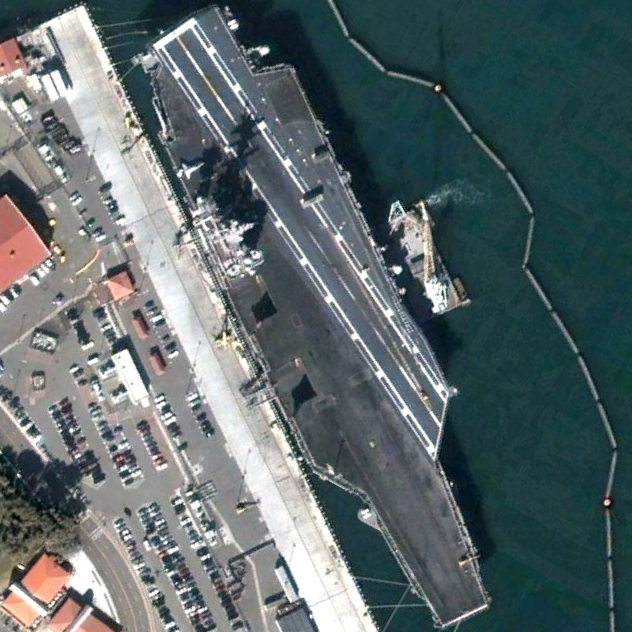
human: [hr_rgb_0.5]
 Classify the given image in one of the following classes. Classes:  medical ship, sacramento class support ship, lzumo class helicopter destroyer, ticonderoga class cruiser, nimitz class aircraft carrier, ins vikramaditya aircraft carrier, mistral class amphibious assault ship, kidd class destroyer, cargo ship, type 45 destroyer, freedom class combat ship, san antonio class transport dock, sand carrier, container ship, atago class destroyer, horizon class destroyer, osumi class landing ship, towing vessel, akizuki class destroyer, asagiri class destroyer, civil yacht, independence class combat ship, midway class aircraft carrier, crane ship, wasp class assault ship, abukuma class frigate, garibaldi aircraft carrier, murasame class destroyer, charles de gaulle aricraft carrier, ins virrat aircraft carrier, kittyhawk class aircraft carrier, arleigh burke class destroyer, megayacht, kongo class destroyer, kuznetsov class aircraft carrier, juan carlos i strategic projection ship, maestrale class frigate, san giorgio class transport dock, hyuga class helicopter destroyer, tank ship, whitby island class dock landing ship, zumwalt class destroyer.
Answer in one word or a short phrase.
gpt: Nimitz class aircraft carrier